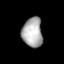
Tissue: lung
Cell type: Myeloid cells
Senescence score: 0.2269
Nuclear area (px): 595
Mean DAPI intensity: 170.474